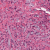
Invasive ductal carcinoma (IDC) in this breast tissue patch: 0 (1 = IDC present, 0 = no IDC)